Question: I've noticed the default mobile / responsive theme Tumblr serves has 3 buttons under each post - , and ...

However, the <URL>.
This button is in keeping with the other 2 and looks good. Is it possible to include it within a custom theme, rather than having to use a custom plugin or script (AddThis, ShareAnywhere etc.)?
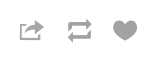
Answer: AFAIK there is no inherent '{ShareButton}' that provides similar functionality to the '{LikeButton}' and '{ReblogButton}'.
You'd have to use custom plugins and custom code to set it up.
Though most sharing outlets allow sharing links quite easily through URL intents.
see
- <URL>